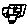
Label: car